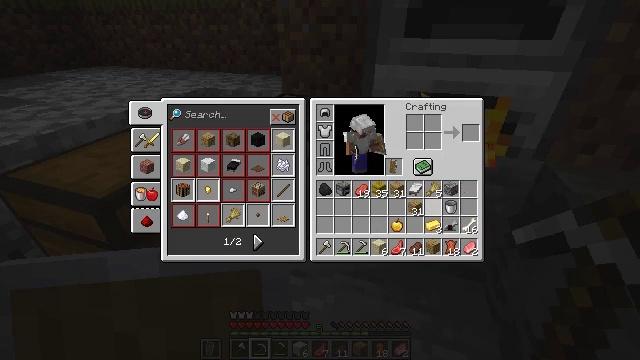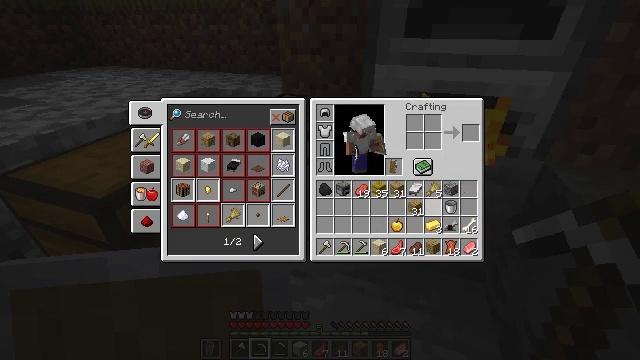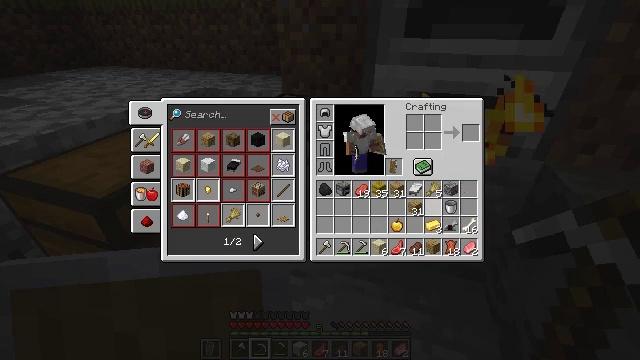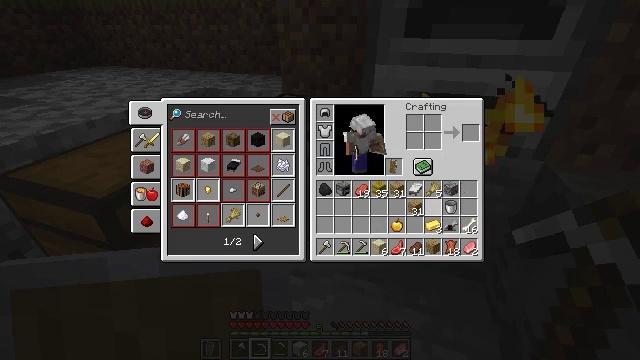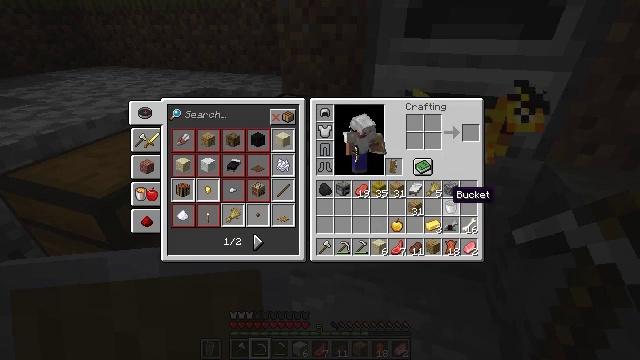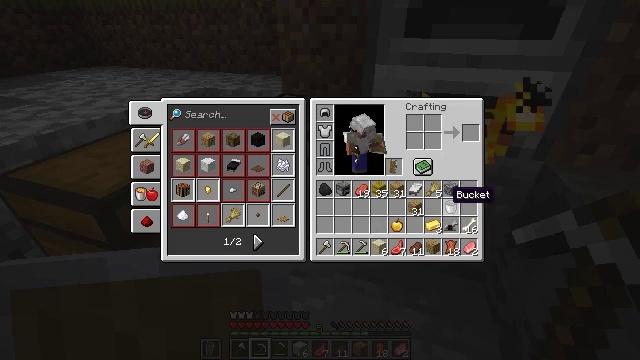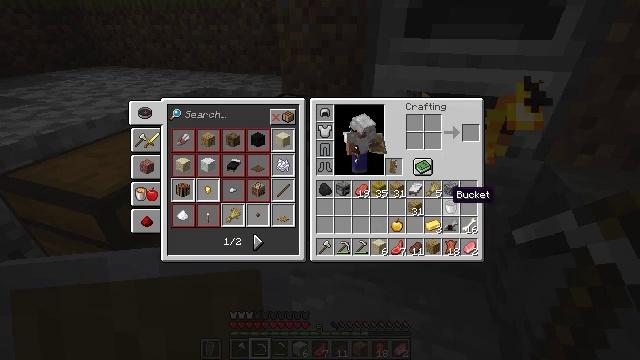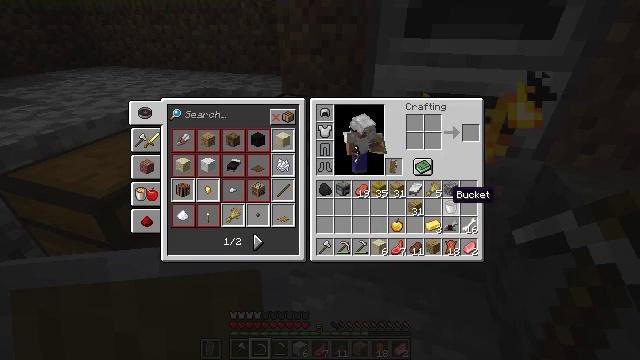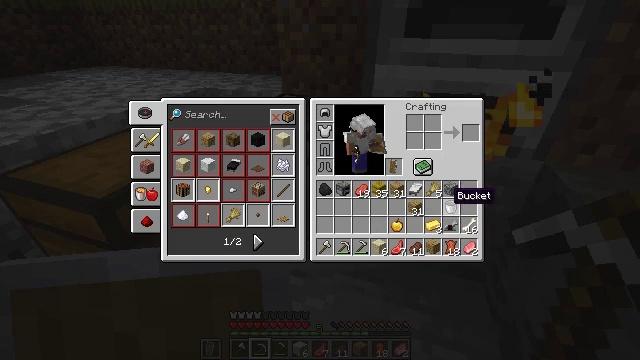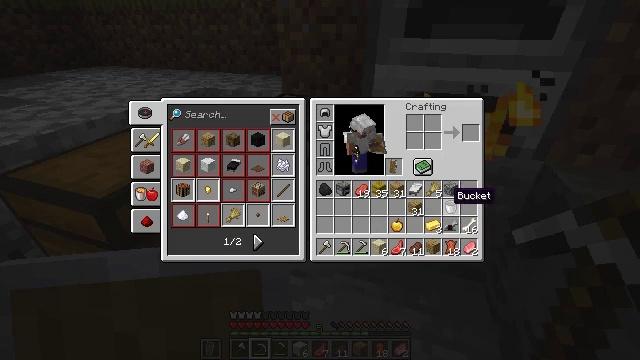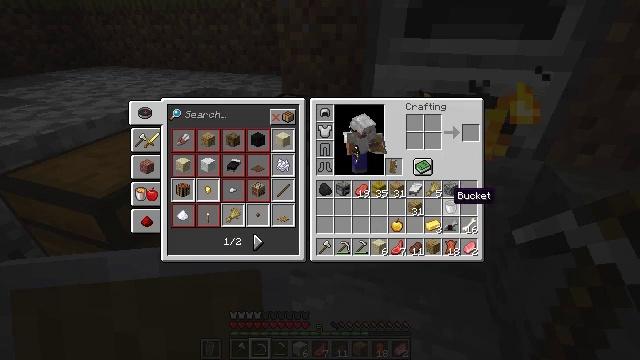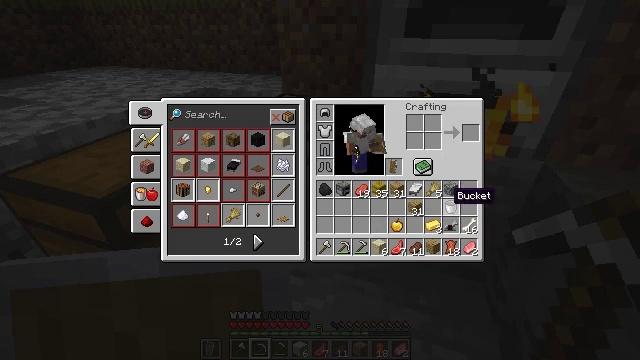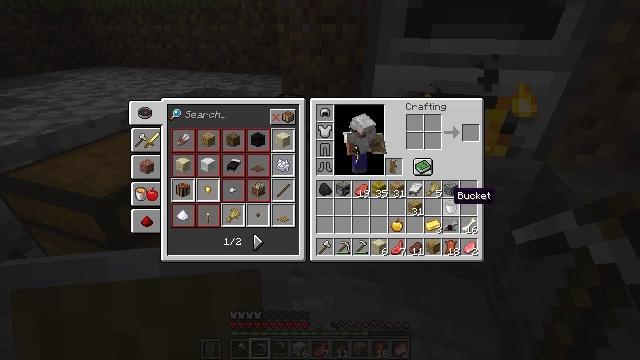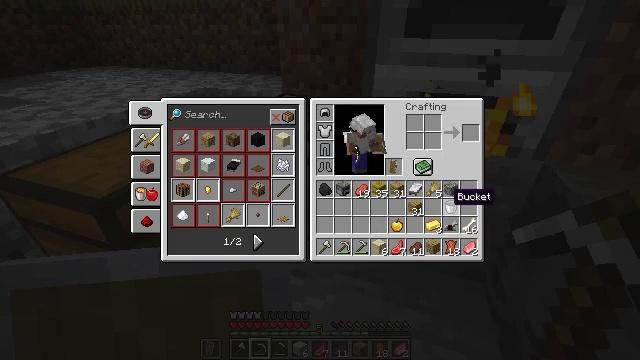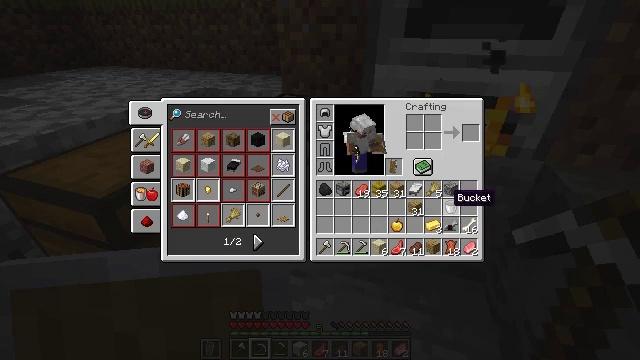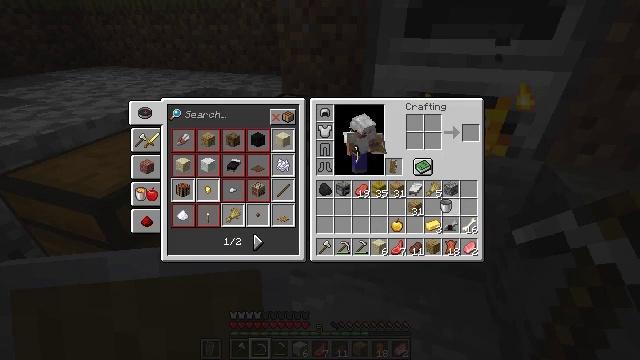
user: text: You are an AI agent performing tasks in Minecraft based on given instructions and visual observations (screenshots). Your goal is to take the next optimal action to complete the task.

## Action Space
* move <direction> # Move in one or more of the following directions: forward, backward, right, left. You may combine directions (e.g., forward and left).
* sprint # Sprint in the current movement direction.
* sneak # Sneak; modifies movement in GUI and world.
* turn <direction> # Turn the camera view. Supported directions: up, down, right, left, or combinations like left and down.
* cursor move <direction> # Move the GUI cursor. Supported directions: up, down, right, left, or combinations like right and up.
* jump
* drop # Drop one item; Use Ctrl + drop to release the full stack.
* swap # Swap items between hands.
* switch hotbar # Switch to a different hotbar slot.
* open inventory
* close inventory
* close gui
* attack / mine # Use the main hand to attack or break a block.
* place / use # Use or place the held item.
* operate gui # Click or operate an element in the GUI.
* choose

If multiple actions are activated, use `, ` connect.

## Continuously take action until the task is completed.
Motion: motion action
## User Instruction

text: Get the furnace back into your inventory.
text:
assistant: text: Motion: sneak, operate gui
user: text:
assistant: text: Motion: sneak, operate gui
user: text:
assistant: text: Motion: sneak
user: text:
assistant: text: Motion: sneak, cursor move right
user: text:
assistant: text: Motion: sneak
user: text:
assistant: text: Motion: sneak
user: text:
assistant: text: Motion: sneak
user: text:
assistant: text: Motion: no_op
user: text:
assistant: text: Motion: no_op
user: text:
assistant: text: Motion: no_op
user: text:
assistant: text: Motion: no_op
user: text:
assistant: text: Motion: no_op
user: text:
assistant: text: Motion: no_op
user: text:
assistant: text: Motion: no_op
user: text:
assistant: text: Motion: operate gui
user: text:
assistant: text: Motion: operate gui
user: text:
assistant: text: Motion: cursor move left, operate gui
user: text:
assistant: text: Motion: cursor move left and down
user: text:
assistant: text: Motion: cursor move left and down
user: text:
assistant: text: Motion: cursor move down
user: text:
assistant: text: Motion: no_op
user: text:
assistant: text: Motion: no_op
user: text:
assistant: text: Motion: no_op
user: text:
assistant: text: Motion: operate gui
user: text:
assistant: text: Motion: operate gui
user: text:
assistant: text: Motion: operate gui
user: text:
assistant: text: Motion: operate gui
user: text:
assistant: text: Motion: cursor move up
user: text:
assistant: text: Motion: cursor move up
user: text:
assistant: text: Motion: no_op